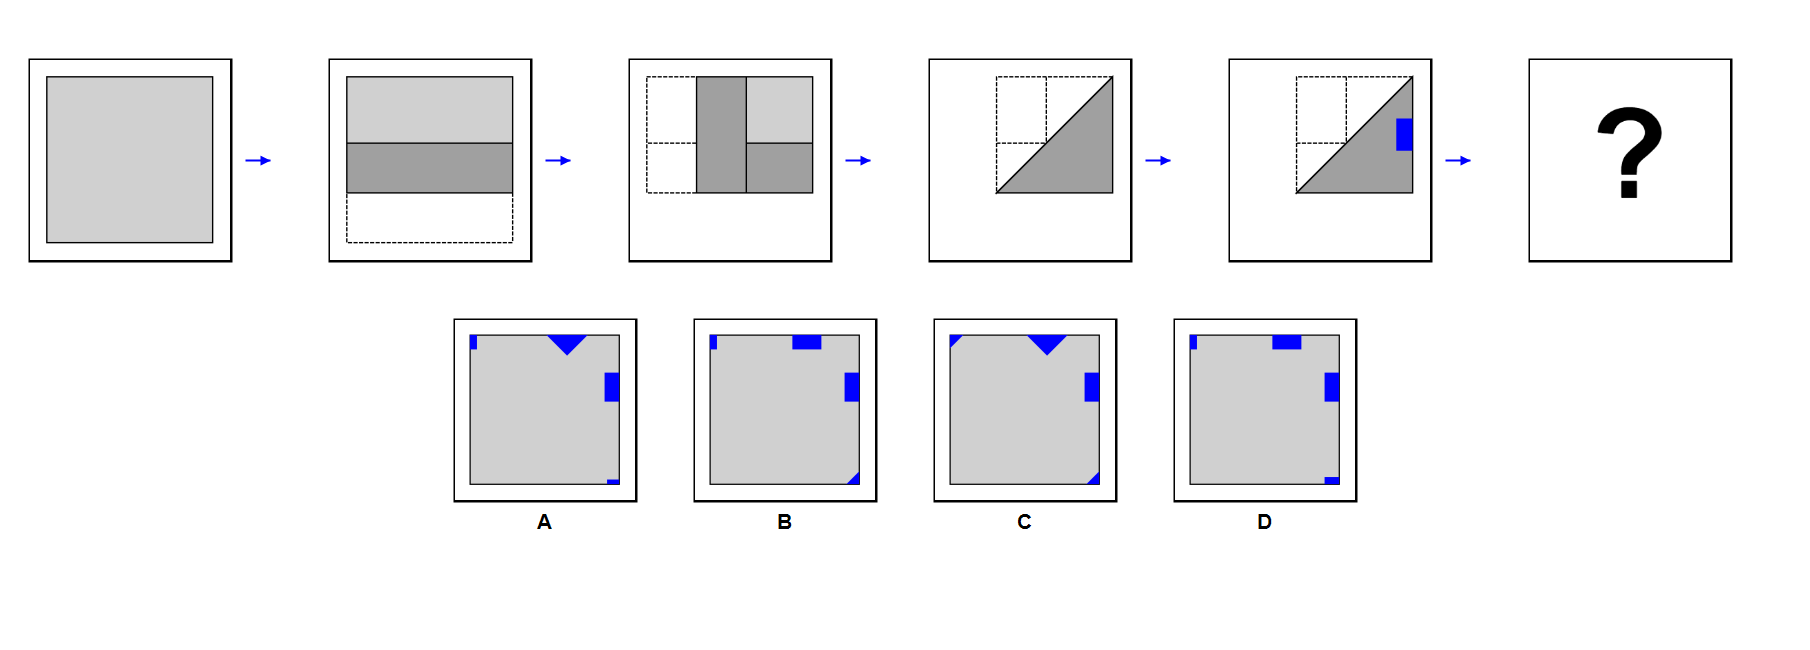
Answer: D